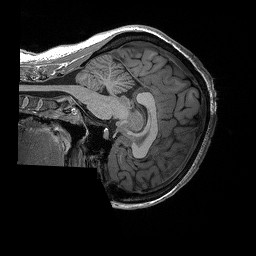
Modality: T1w
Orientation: sagittal
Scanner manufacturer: siemens
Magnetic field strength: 3 T
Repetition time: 2.3 s
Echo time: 0.00294 s